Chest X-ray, PA view. Patient: 60 years old, sex M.
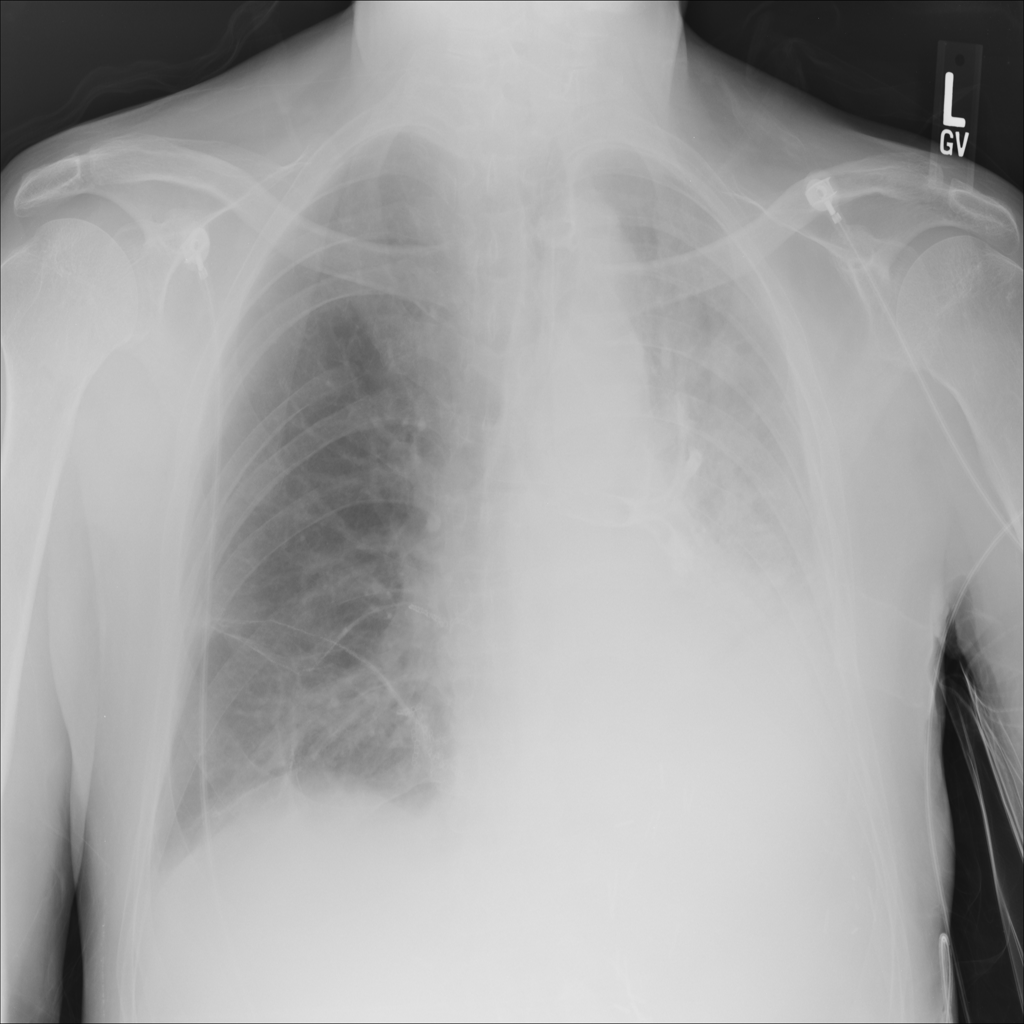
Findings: Consolidation